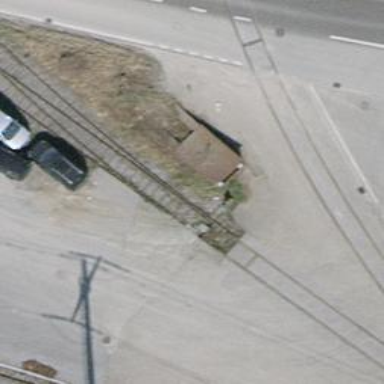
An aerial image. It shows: Railway switch.